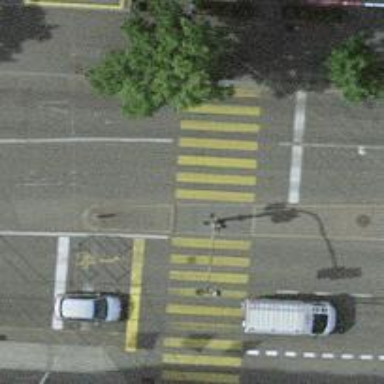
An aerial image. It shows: Kerb barrier.